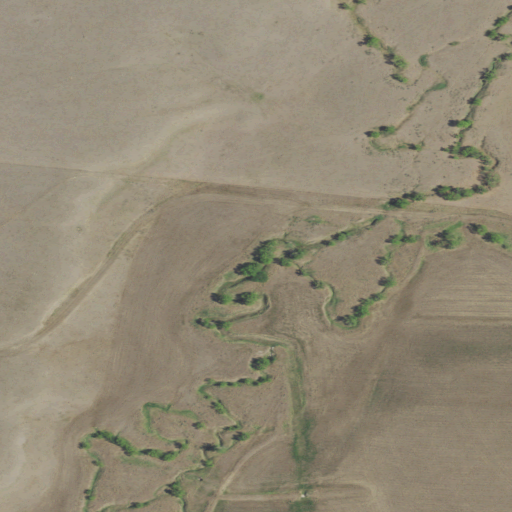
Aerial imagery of valley in Montana named Blacktail Coulee containing grassland, shrub, cultivated crops, and herbaceous wetlands